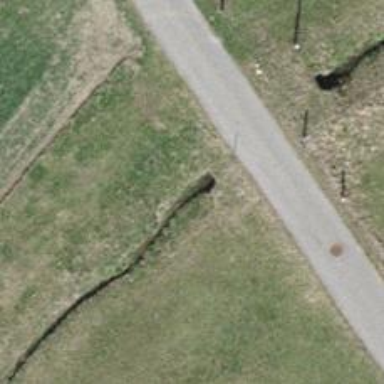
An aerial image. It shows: Culvert tunnel.